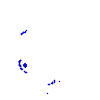
Particle: kaon